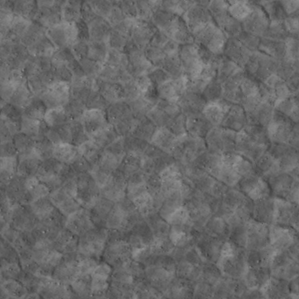
Label: non_frost